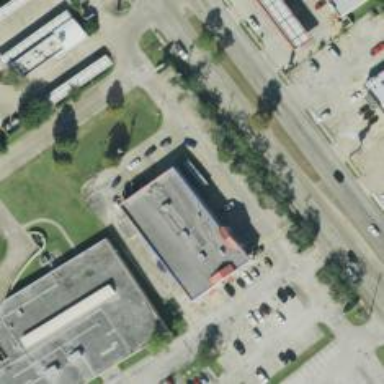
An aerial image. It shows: Pharmacy providing healthcare services.